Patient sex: M
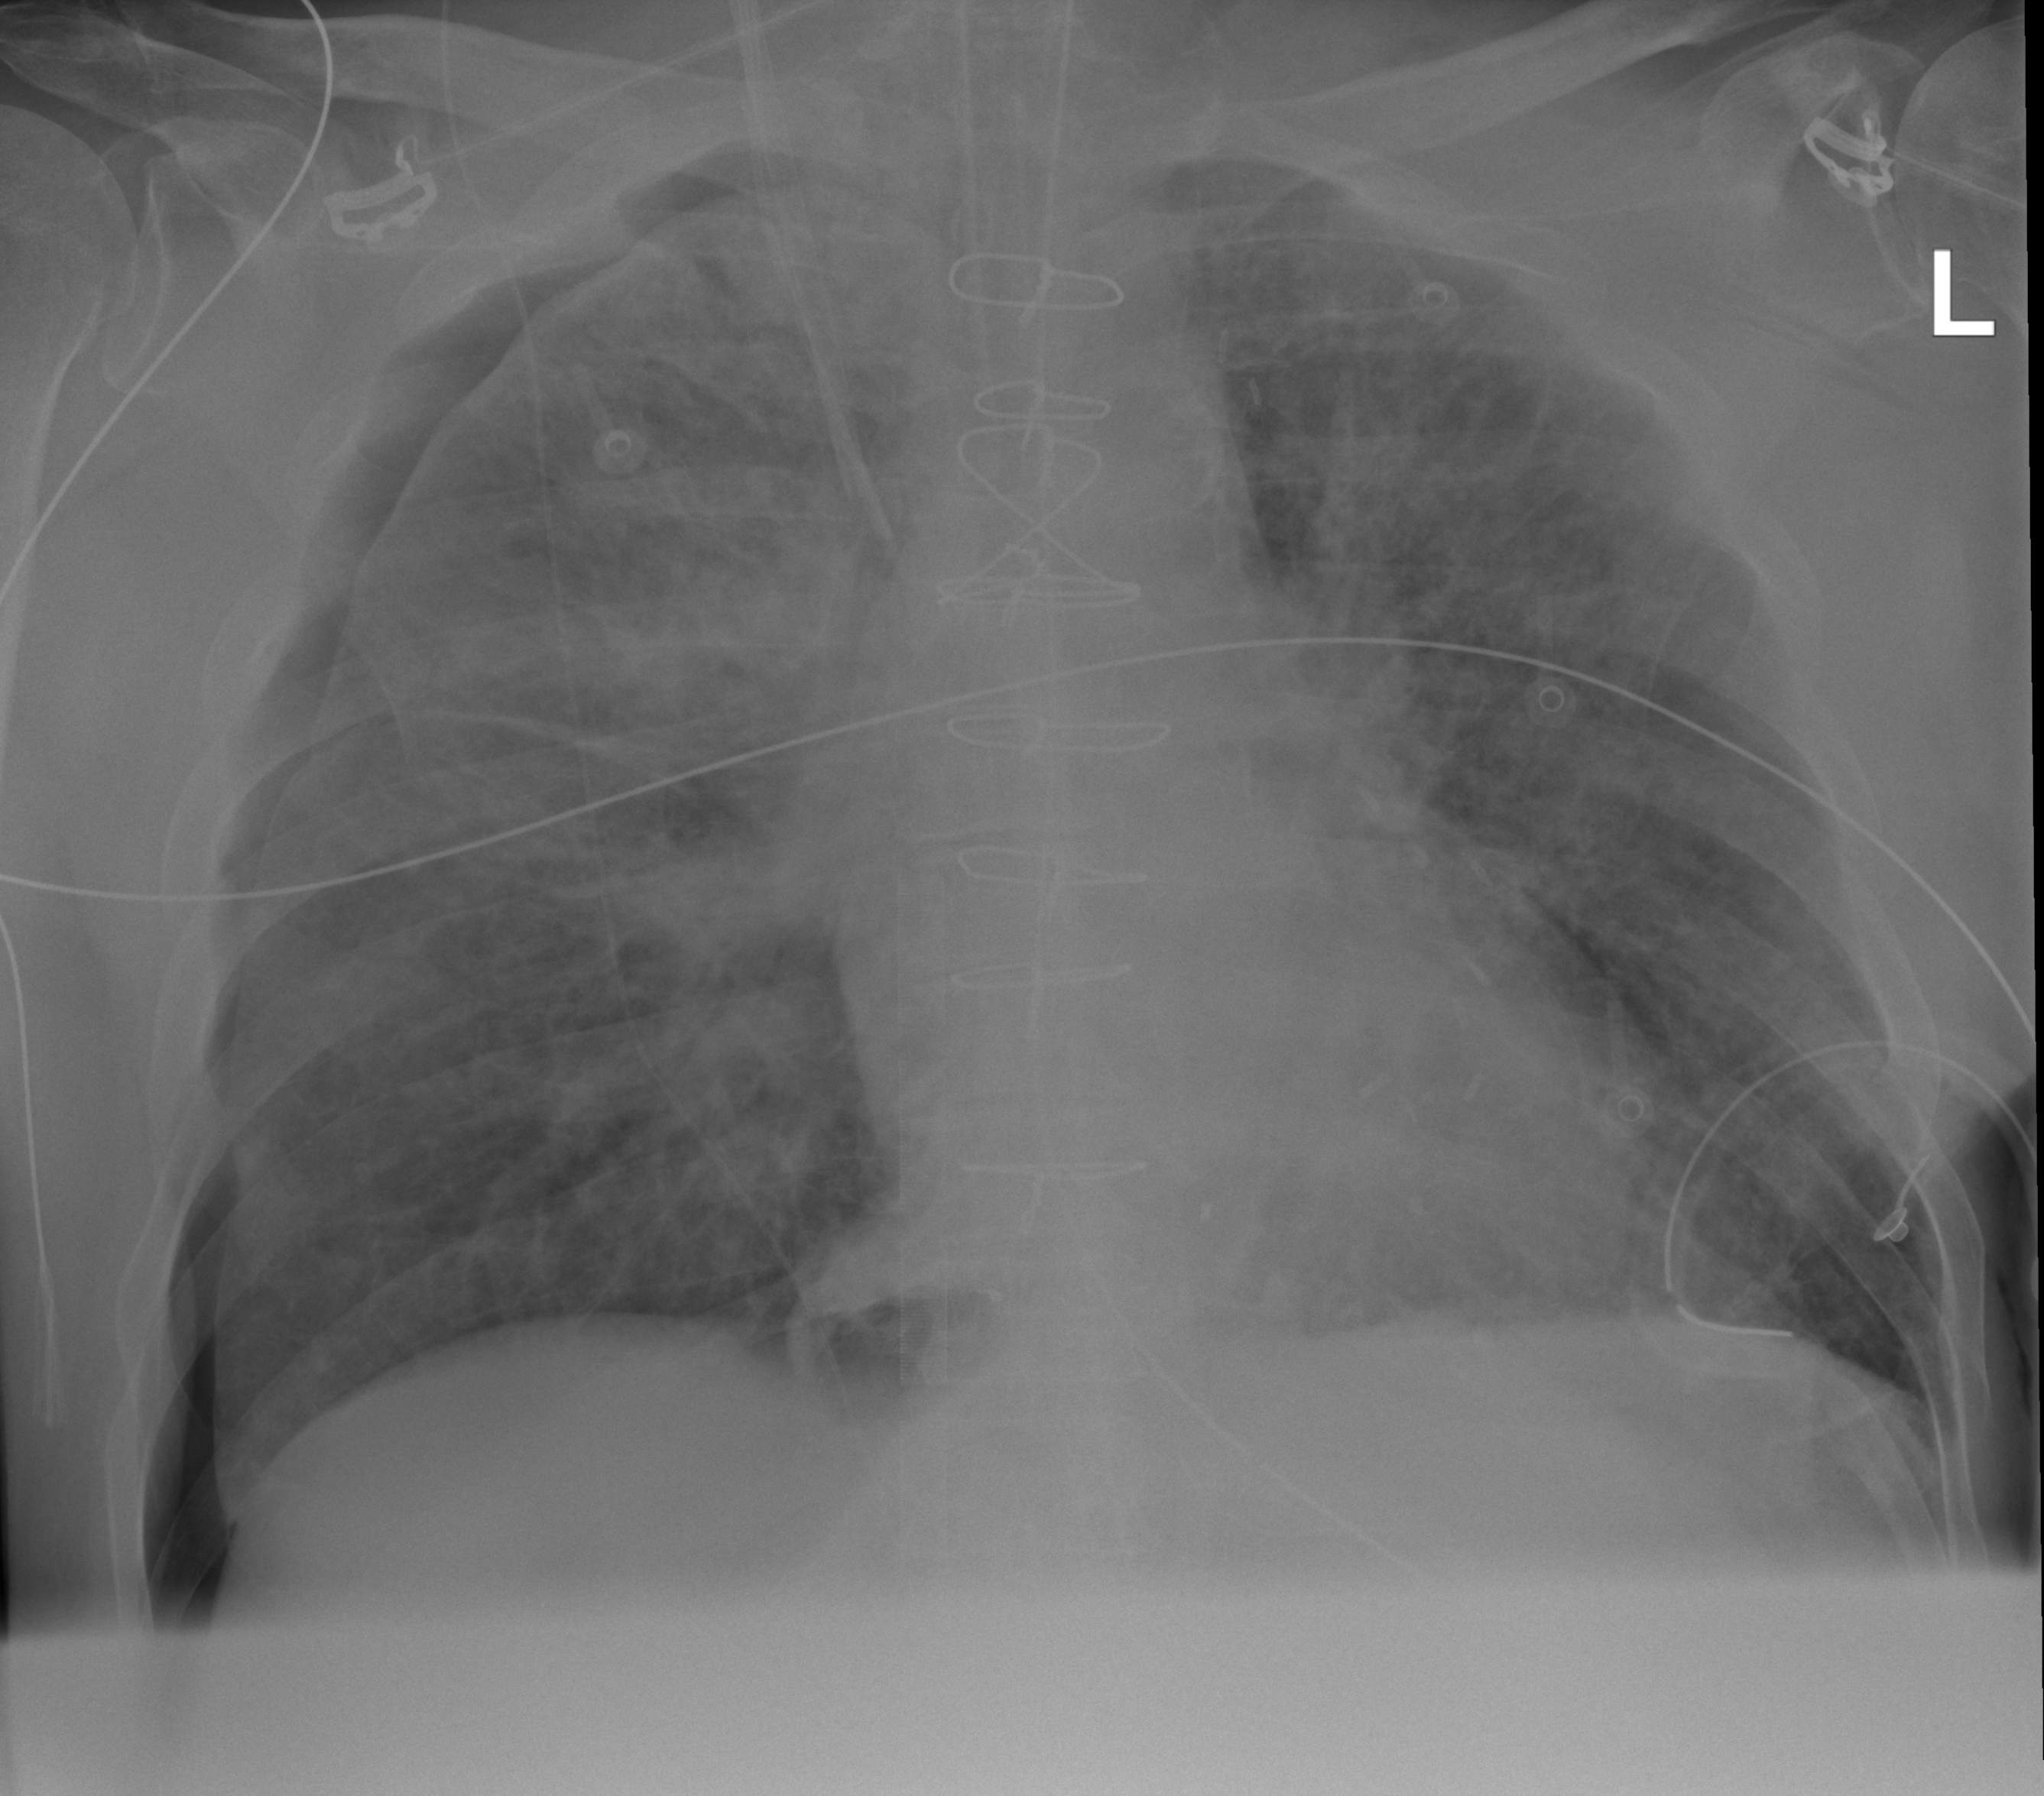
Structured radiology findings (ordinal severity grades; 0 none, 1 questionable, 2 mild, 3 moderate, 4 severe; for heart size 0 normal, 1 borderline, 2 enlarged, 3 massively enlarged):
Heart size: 0
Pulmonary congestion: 3
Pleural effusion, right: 0
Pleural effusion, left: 0
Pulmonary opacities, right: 2
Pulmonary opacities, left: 0
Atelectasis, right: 2
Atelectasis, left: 0